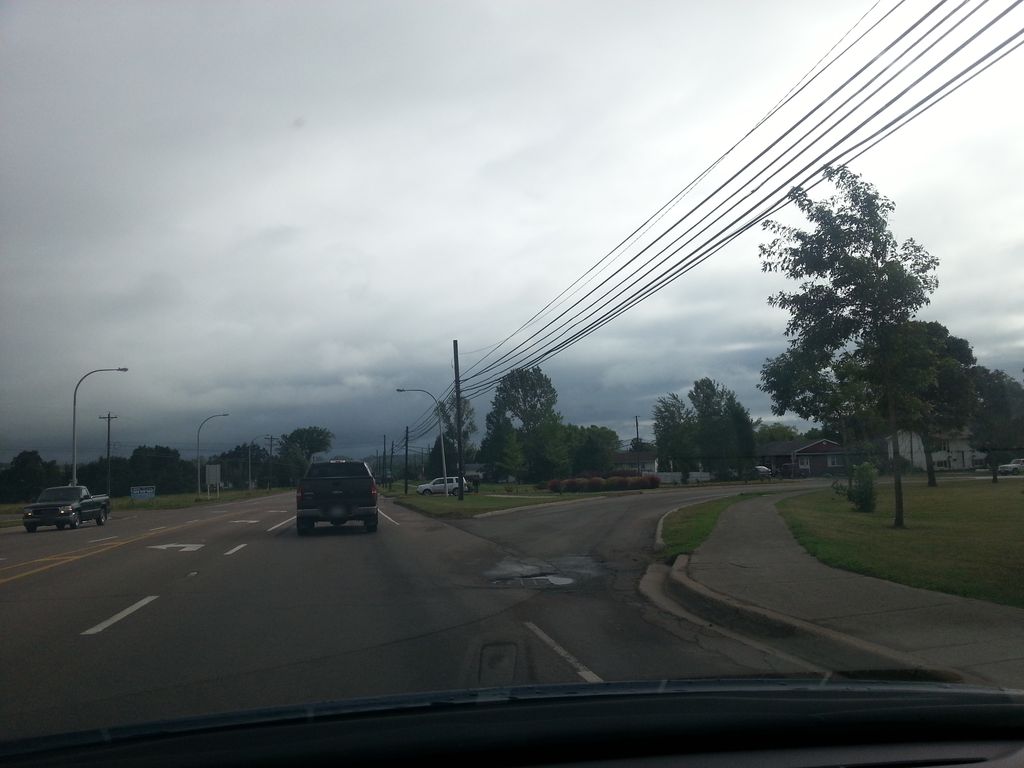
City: charlottetown